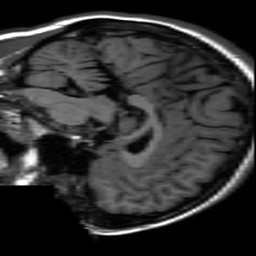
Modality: inplaneT1
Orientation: sagittal
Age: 18
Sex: female
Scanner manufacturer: ge
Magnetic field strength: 3 T
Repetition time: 2.499 s
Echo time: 0.02513 s